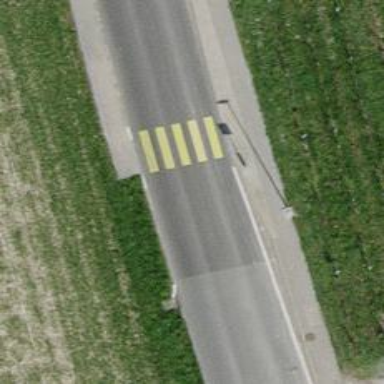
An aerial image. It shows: Zebra crossing on the road.